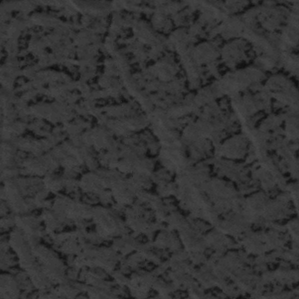
Label: frost